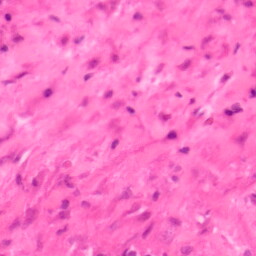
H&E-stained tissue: Colon